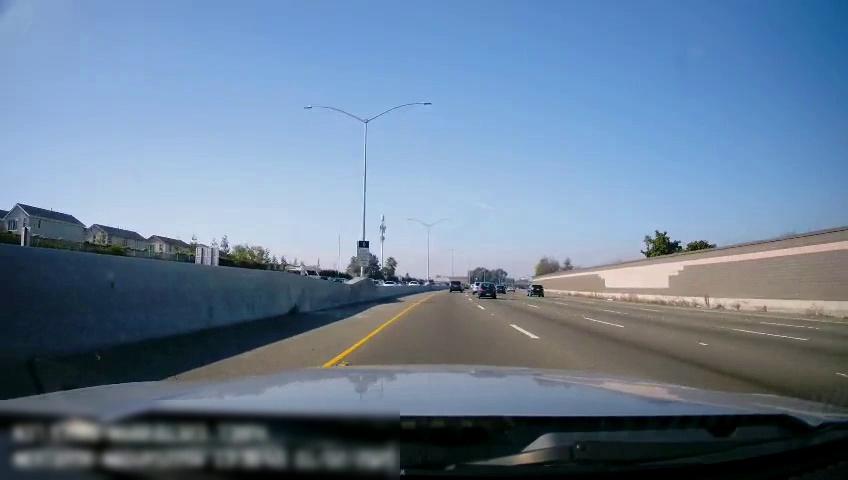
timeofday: Day
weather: Sunny
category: Drivable Space
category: Vehicles | Car
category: Vehicles | Car
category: Vehicles | SUV
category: Vehicles | SUV
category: Vehicles | SUV
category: Vehicles | SUV
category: Lanes | Current Lane
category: Lanes | Current Lane
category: Lanes | Alternate Lane
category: Lanes | Alternate Lane
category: Lanes | Alternate Lane
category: Lanes | Alternate Lane
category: Traffic | Signs